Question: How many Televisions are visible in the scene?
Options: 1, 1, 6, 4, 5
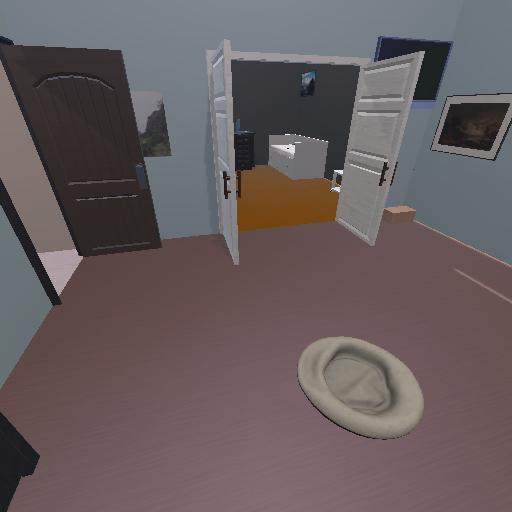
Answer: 1